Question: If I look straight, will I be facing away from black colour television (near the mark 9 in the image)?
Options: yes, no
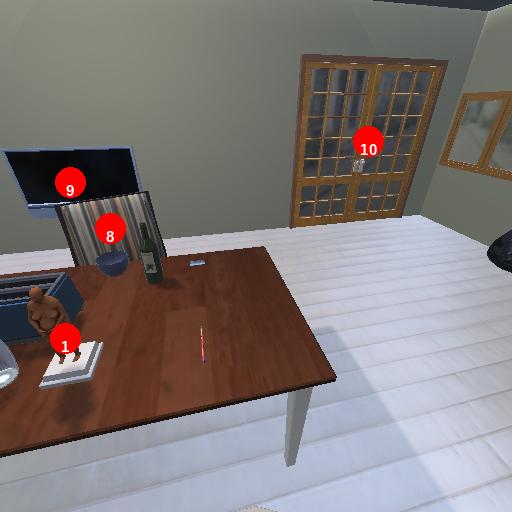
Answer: yes